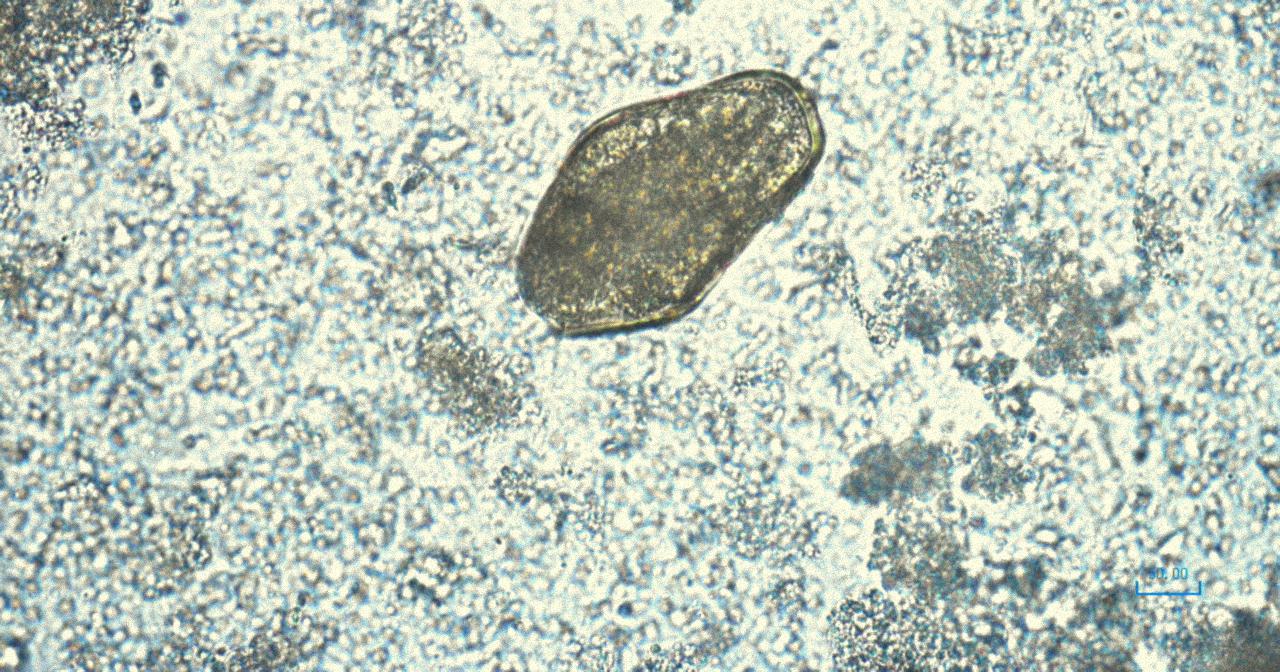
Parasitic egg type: Paragonimus spp